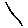
Label: line